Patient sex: M
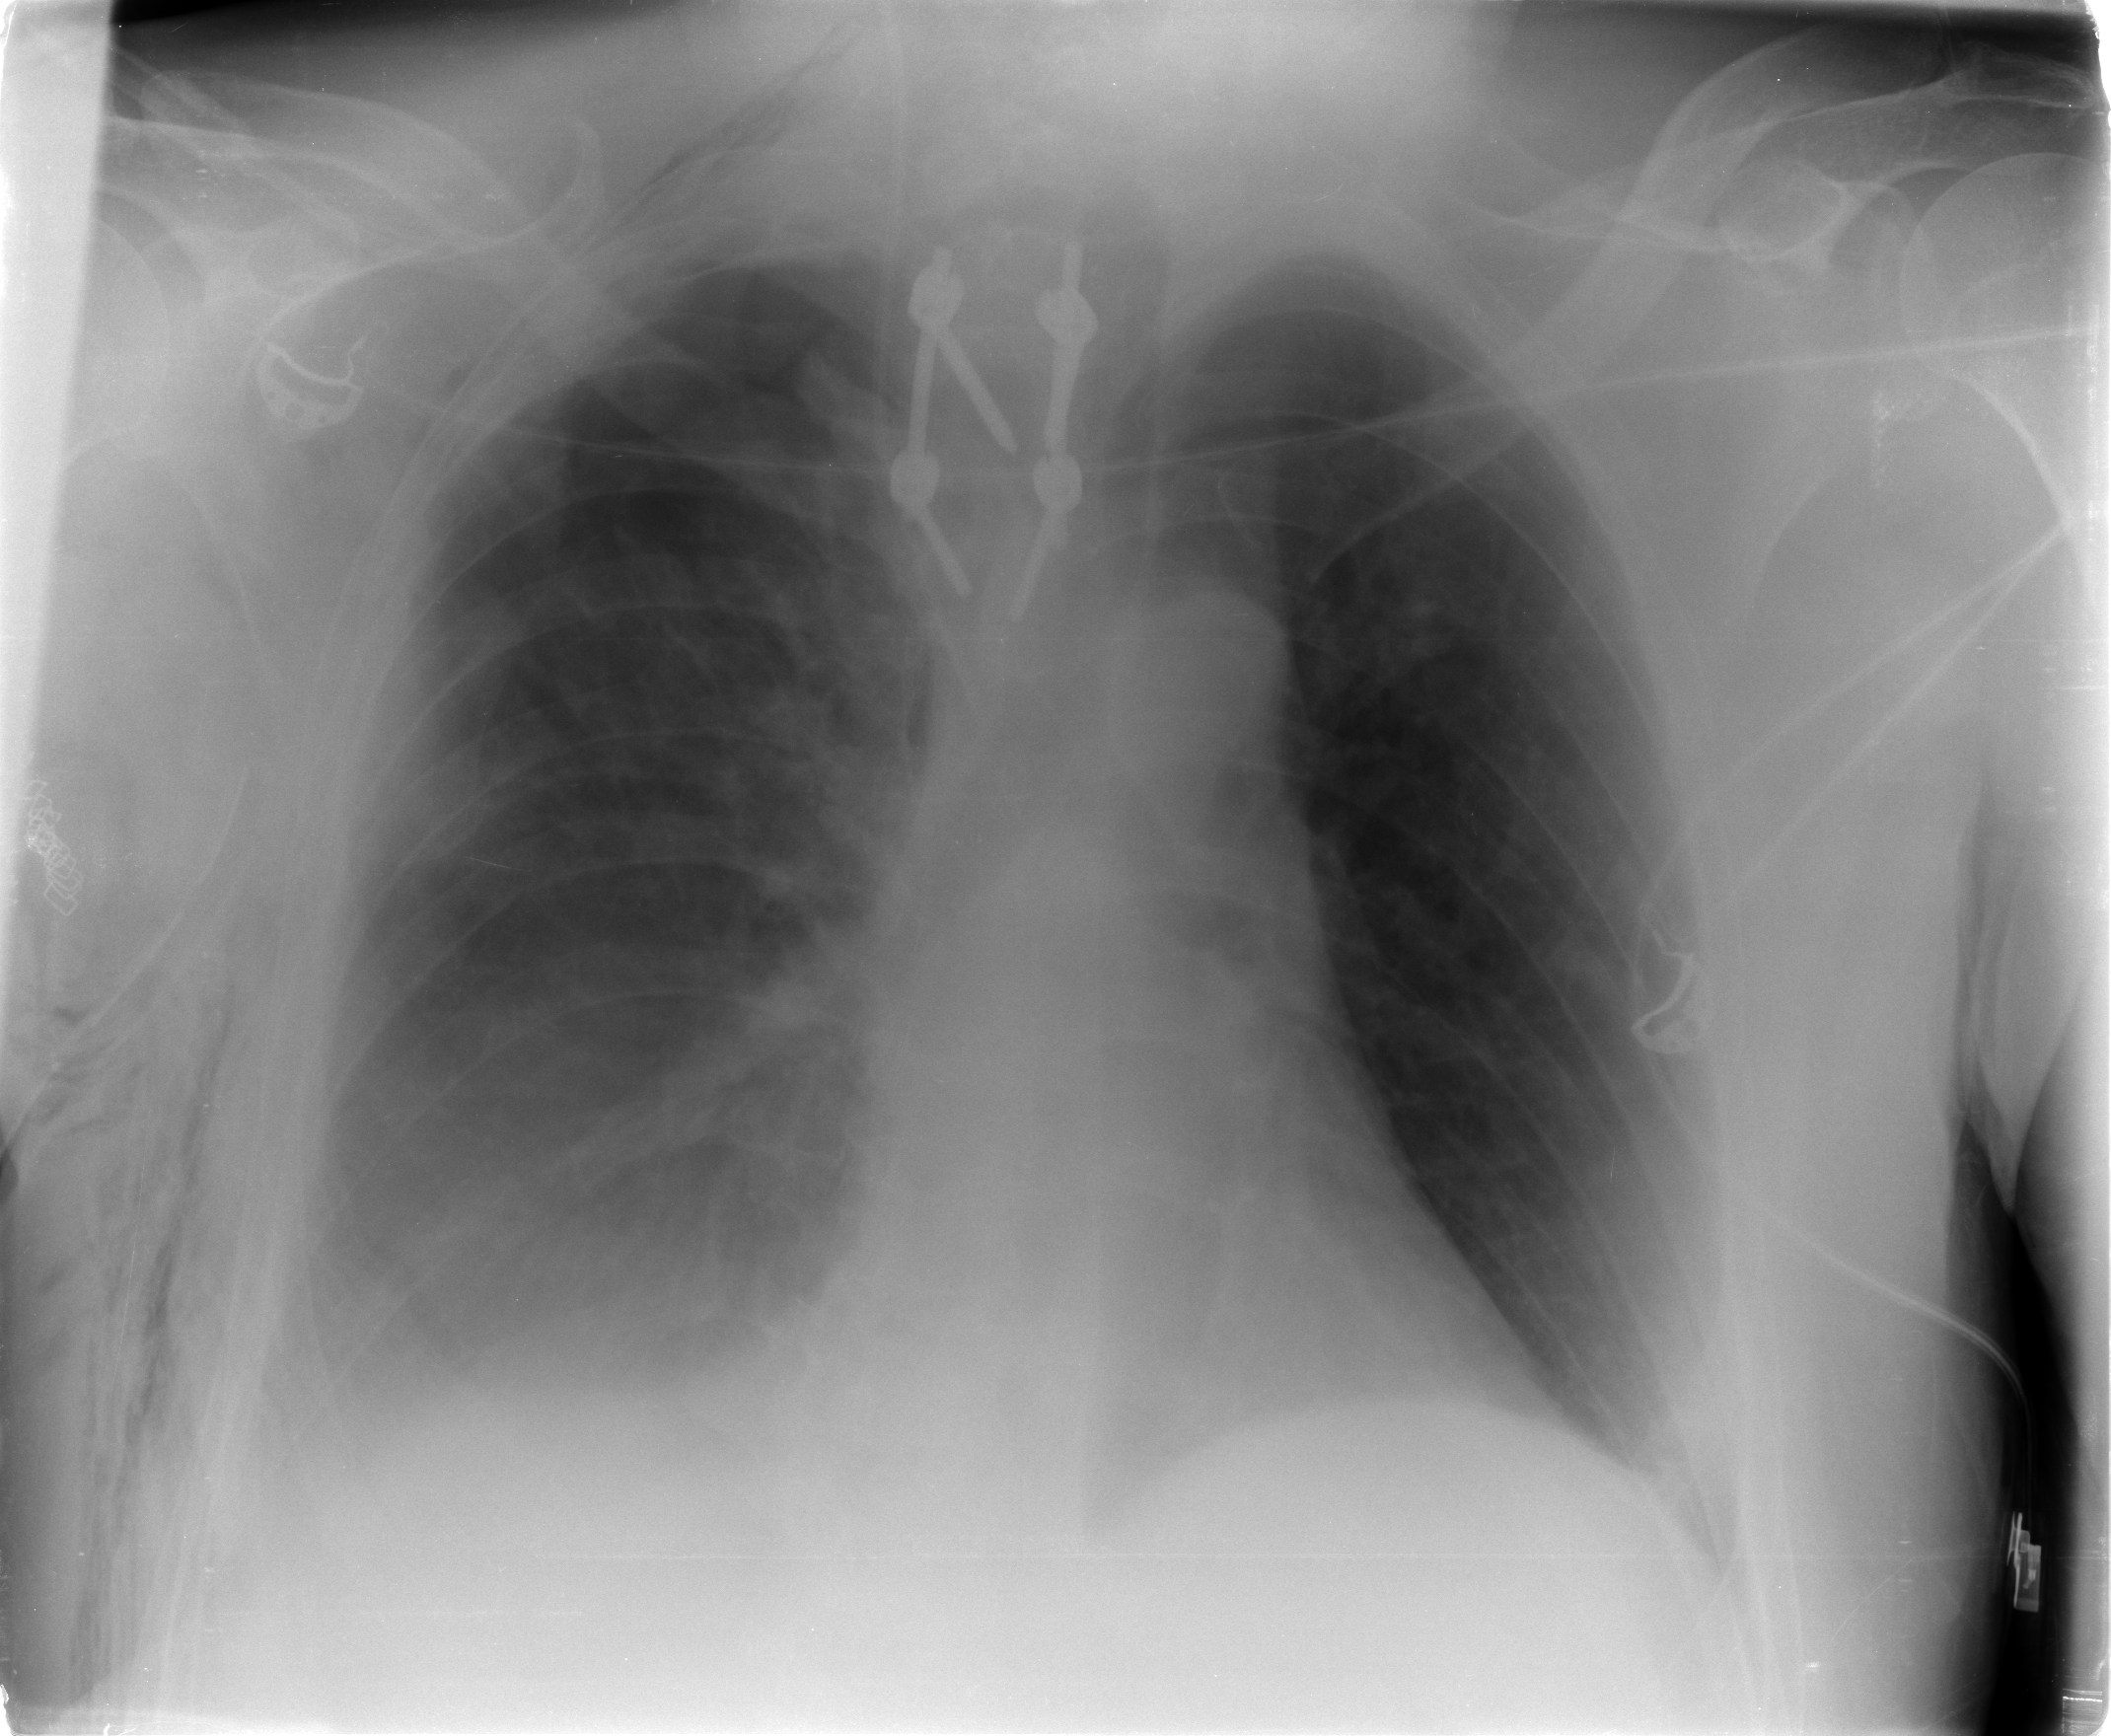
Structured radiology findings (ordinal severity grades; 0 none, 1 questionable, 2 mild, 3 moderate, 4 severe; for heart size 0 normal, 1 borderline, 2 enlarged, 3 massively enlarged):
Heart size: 0
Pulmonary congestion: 0
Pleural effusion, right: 2
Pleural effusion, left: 0
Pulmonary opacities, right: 1
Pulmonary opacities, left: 0
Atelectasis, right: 2
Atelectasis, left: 0